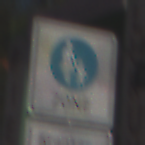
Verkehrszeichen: BeginnFussgaengerzone
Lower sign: BesondereFahrzeugeUndTransportgueter4
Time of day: MorningAfternoon
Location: Outdoor (Special)
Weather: PartlyCloudy
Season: NotSpecified
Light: Natural